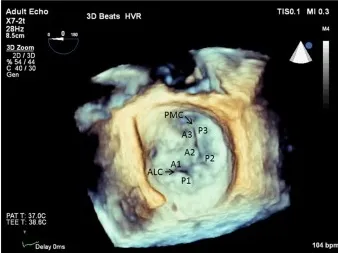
(B) Pre-anhepatic 3D TEE en face view of the mitral valve visualized from the left atrial perspective indicating normal coaptation of the mitral leaflets during systole.
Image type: radiology (ultrasound)